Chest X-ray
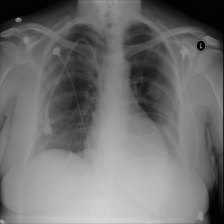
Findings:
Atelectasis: negative
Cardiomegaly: negative
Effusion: negative
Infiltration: negative
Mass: positive
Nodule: negative
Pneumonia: negative
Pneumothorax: negative
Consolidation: negative
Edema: negative
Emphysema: negative
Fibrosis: negative
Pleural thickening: negative
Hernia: negative